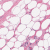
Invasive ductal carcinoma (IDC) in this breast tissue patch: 0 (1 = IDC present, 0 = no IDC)